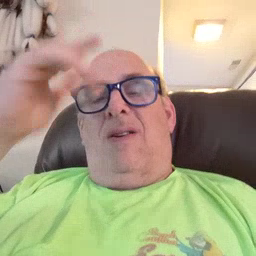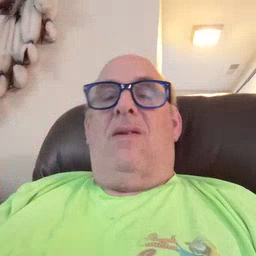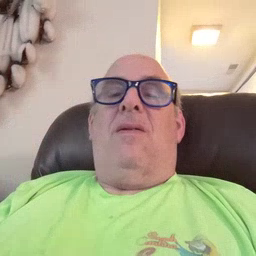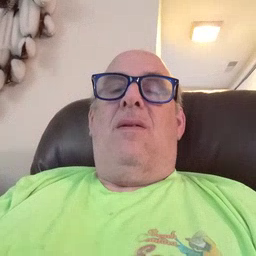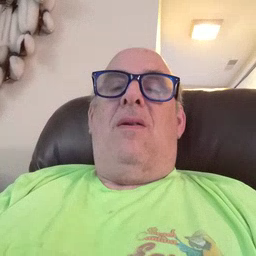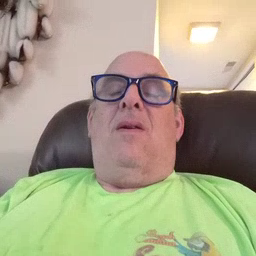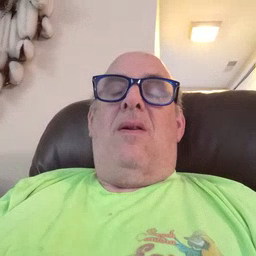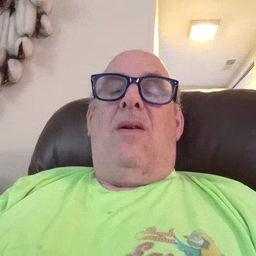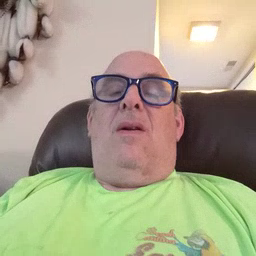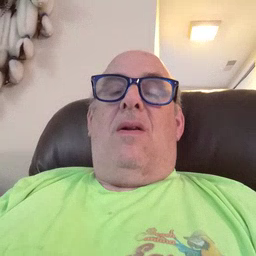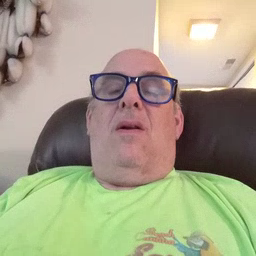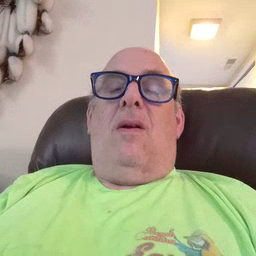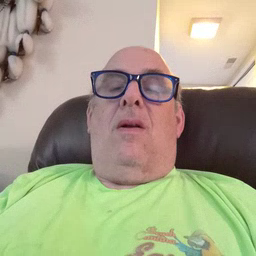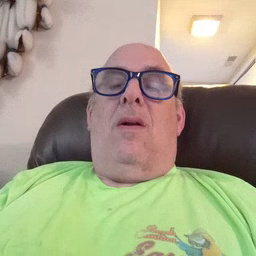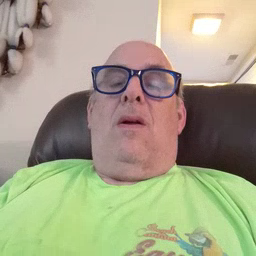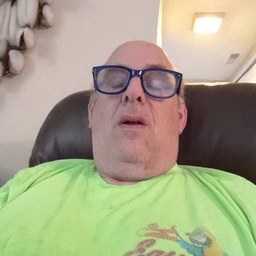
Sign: sick